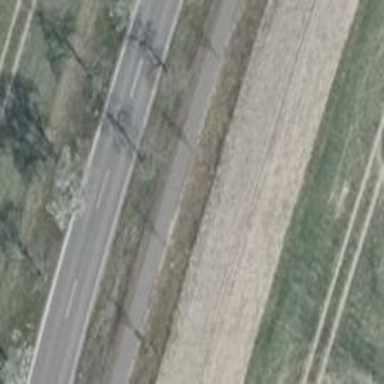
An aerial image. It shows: Row of trees in natural setting.